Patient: sex M, age 30
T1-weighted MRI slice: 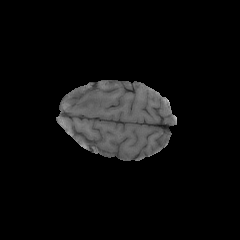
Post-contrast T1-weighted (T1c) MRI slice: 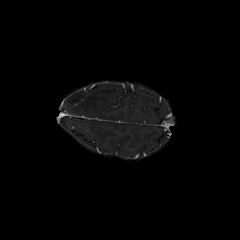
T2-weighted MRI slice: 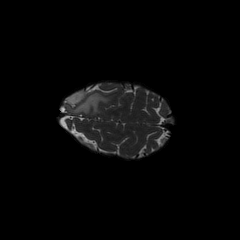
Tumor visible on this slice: yes
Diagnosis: Astrocytoma, IDH-mutant
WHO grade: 3